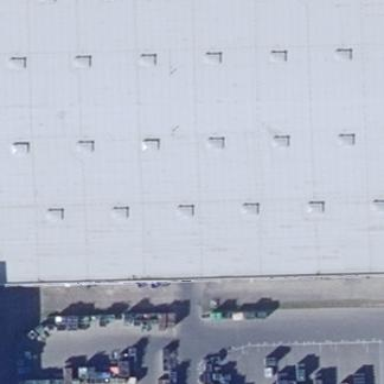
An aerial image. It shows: Industrial building.